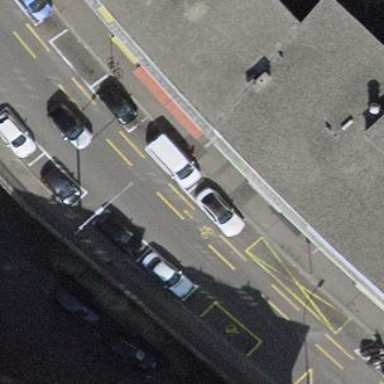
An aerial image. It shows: Asphalt street-side parking area.